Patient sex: M
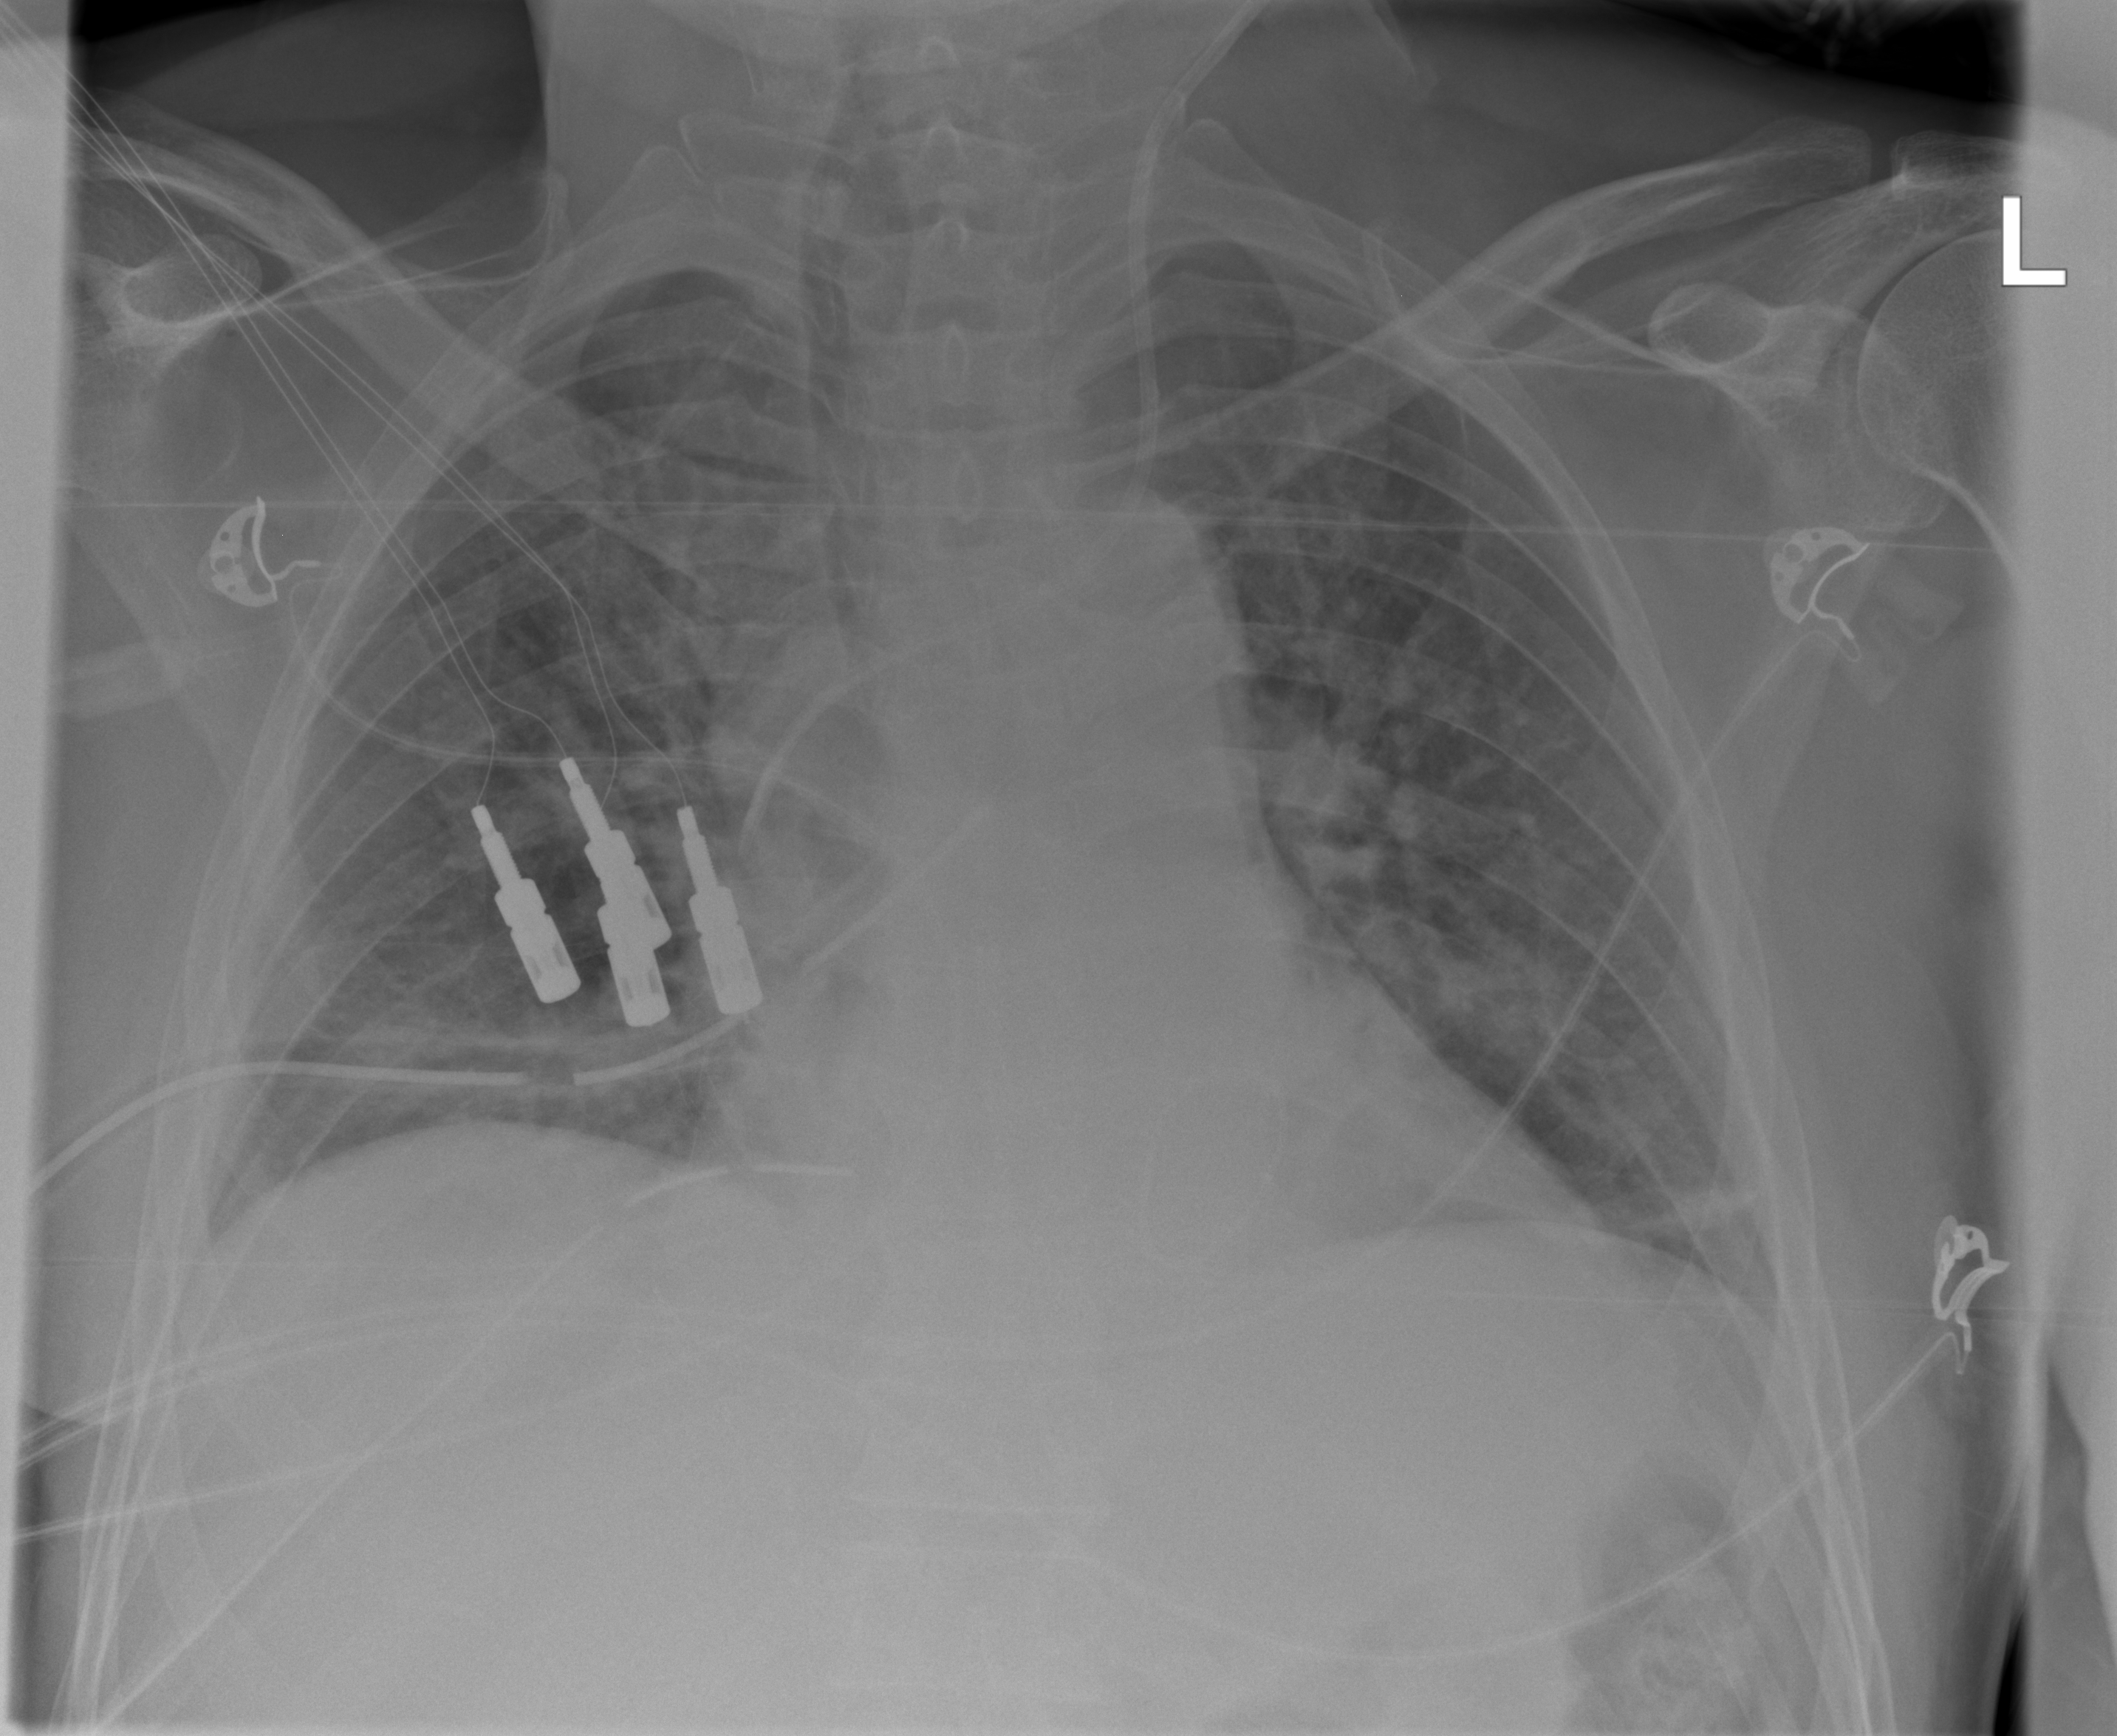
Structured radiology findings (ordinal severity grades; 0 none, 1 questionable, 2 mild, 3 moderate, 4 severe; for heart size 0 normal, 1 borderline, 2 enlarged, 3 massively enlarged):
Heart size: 1
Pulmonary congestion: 2
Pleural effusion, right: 0
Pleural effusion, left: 0
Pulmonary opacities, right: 0
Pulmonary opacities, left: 0
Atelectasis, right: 2
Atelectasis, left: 2